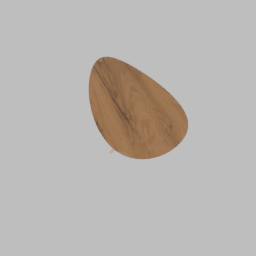
Label: furniture